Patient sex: M
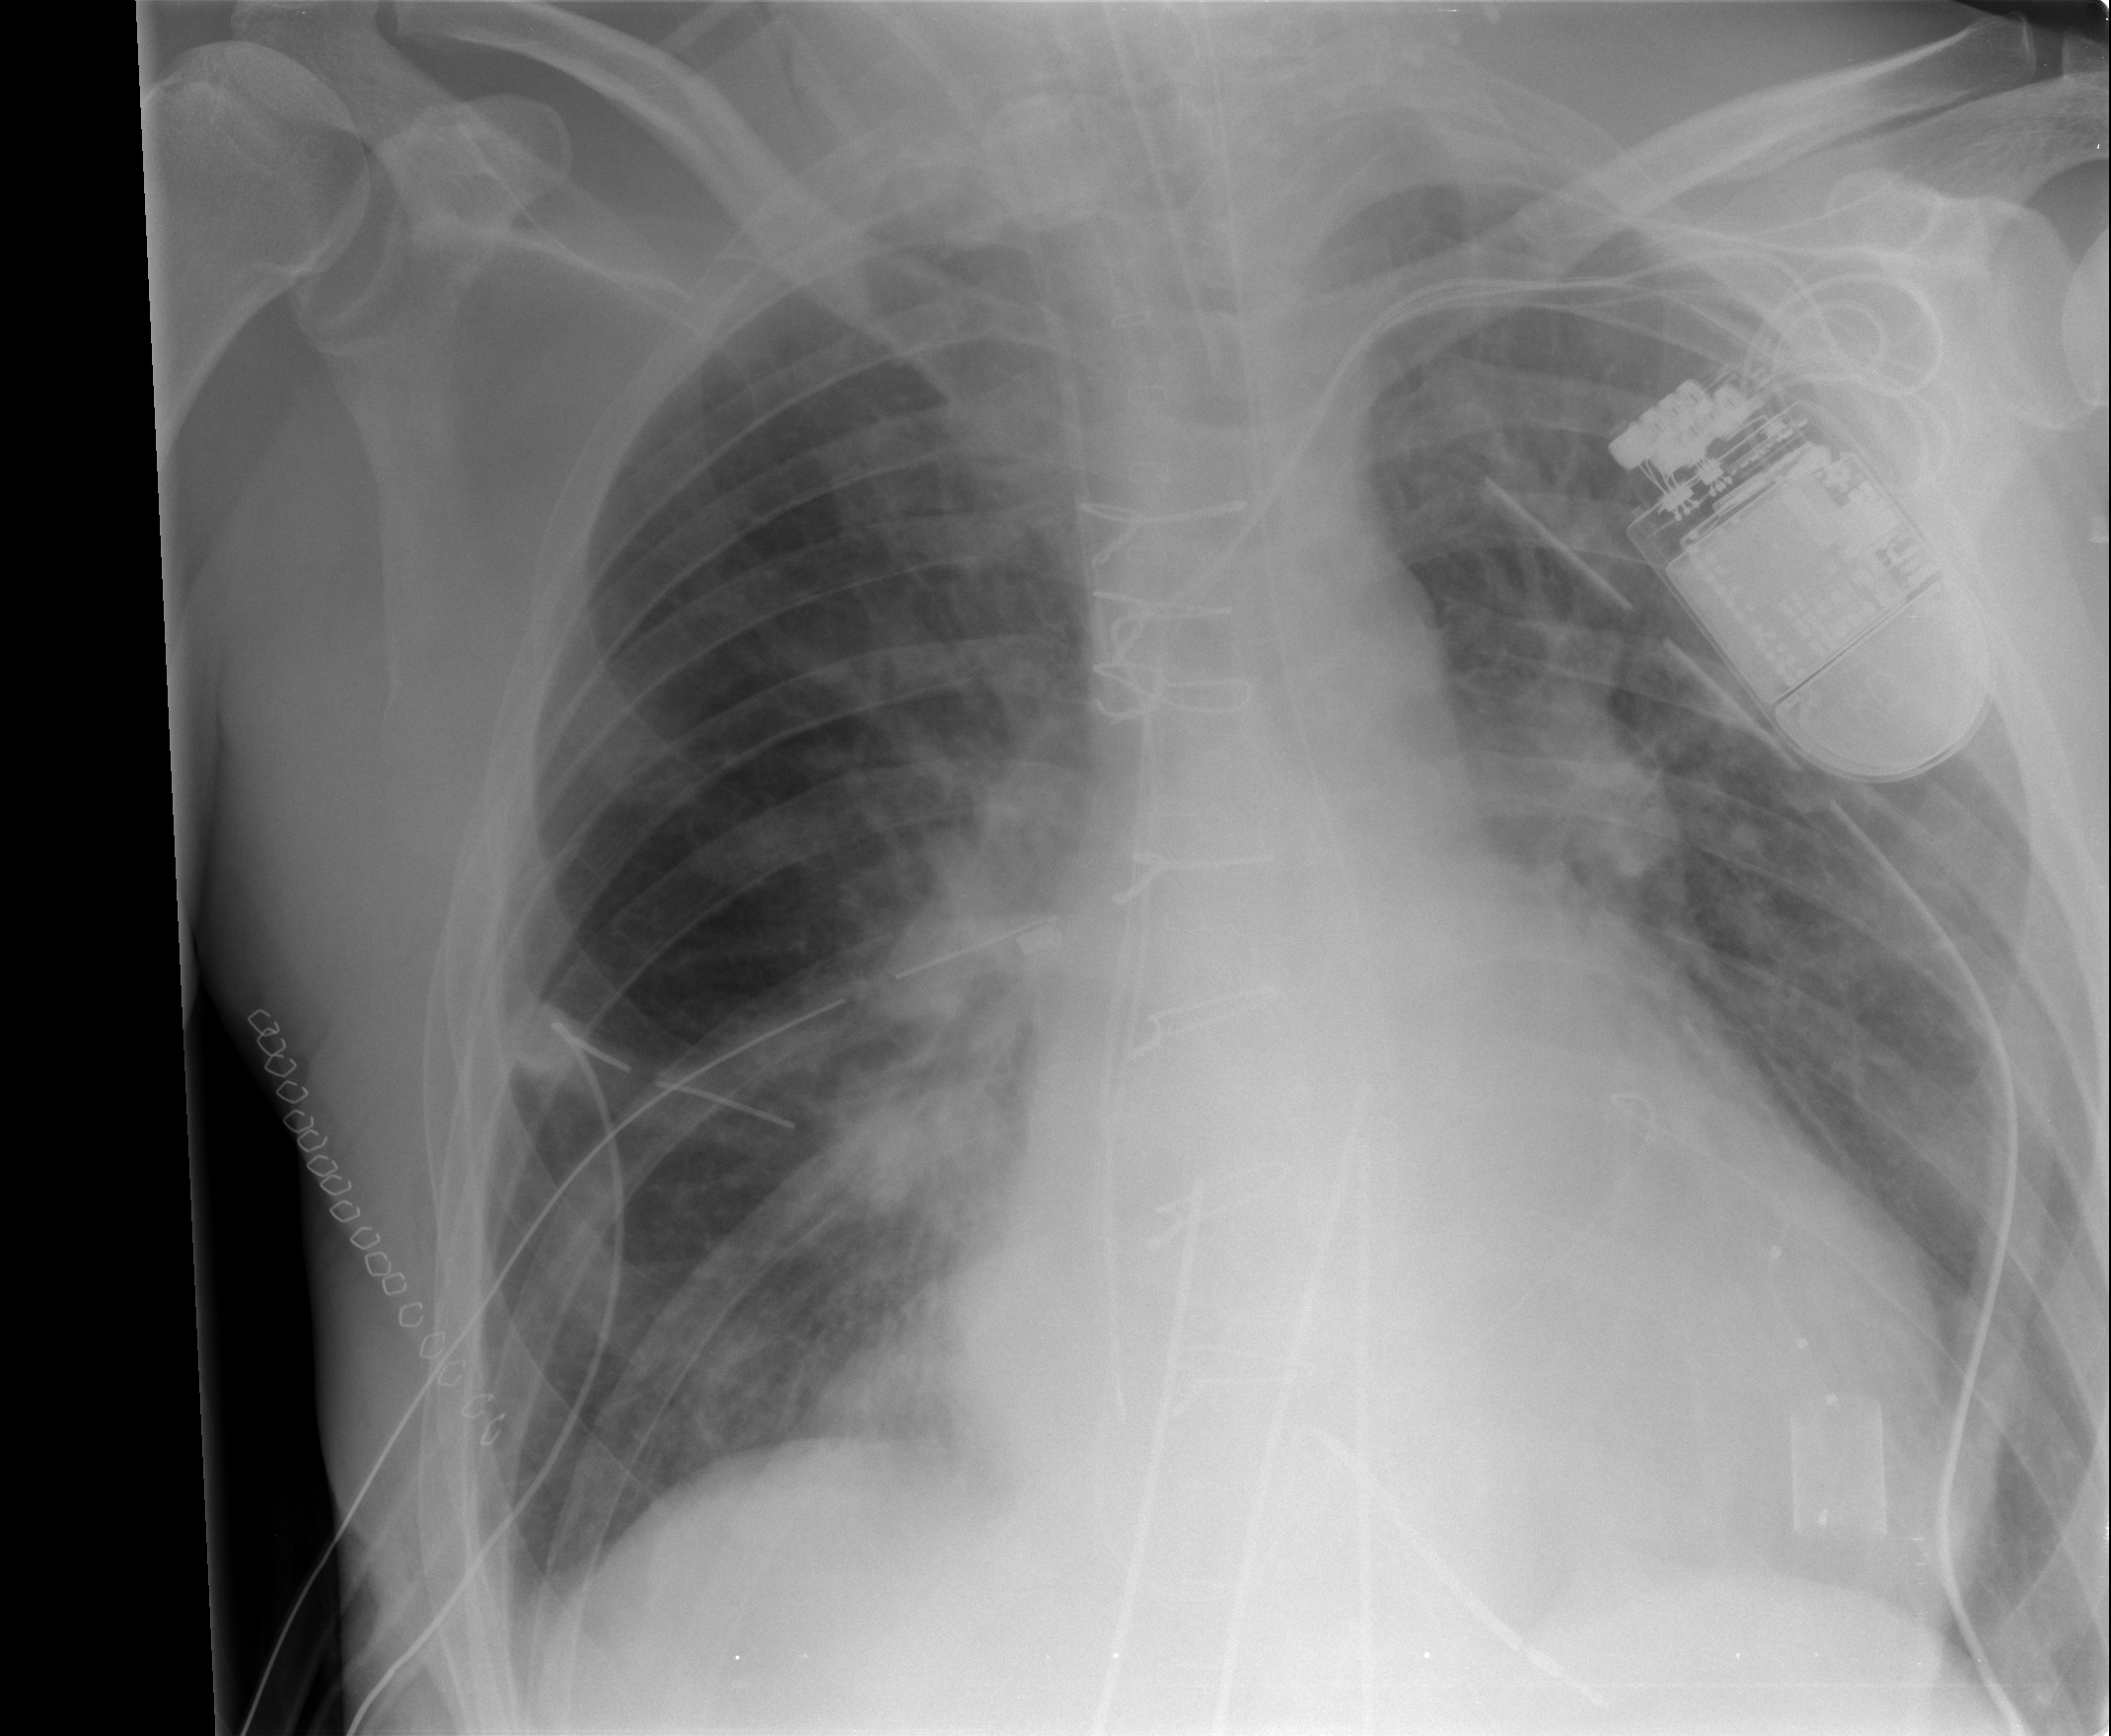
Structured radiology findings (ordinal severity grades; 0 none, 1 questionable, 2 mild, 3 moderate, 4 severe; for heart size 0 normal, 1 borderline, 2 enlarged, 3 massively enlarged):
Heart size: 1
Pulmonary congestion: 2
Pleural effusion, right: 0
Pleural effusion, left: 0
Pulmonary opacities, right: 0
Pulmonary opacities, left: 0
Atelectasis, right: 2
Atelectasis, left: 0